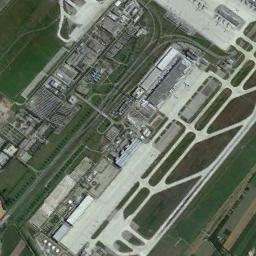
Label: airport